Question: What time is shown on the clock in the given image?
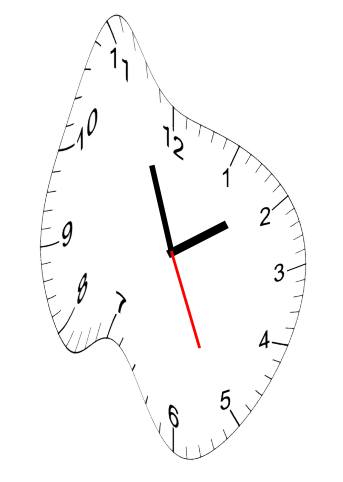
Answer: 01:56:26